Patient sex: M
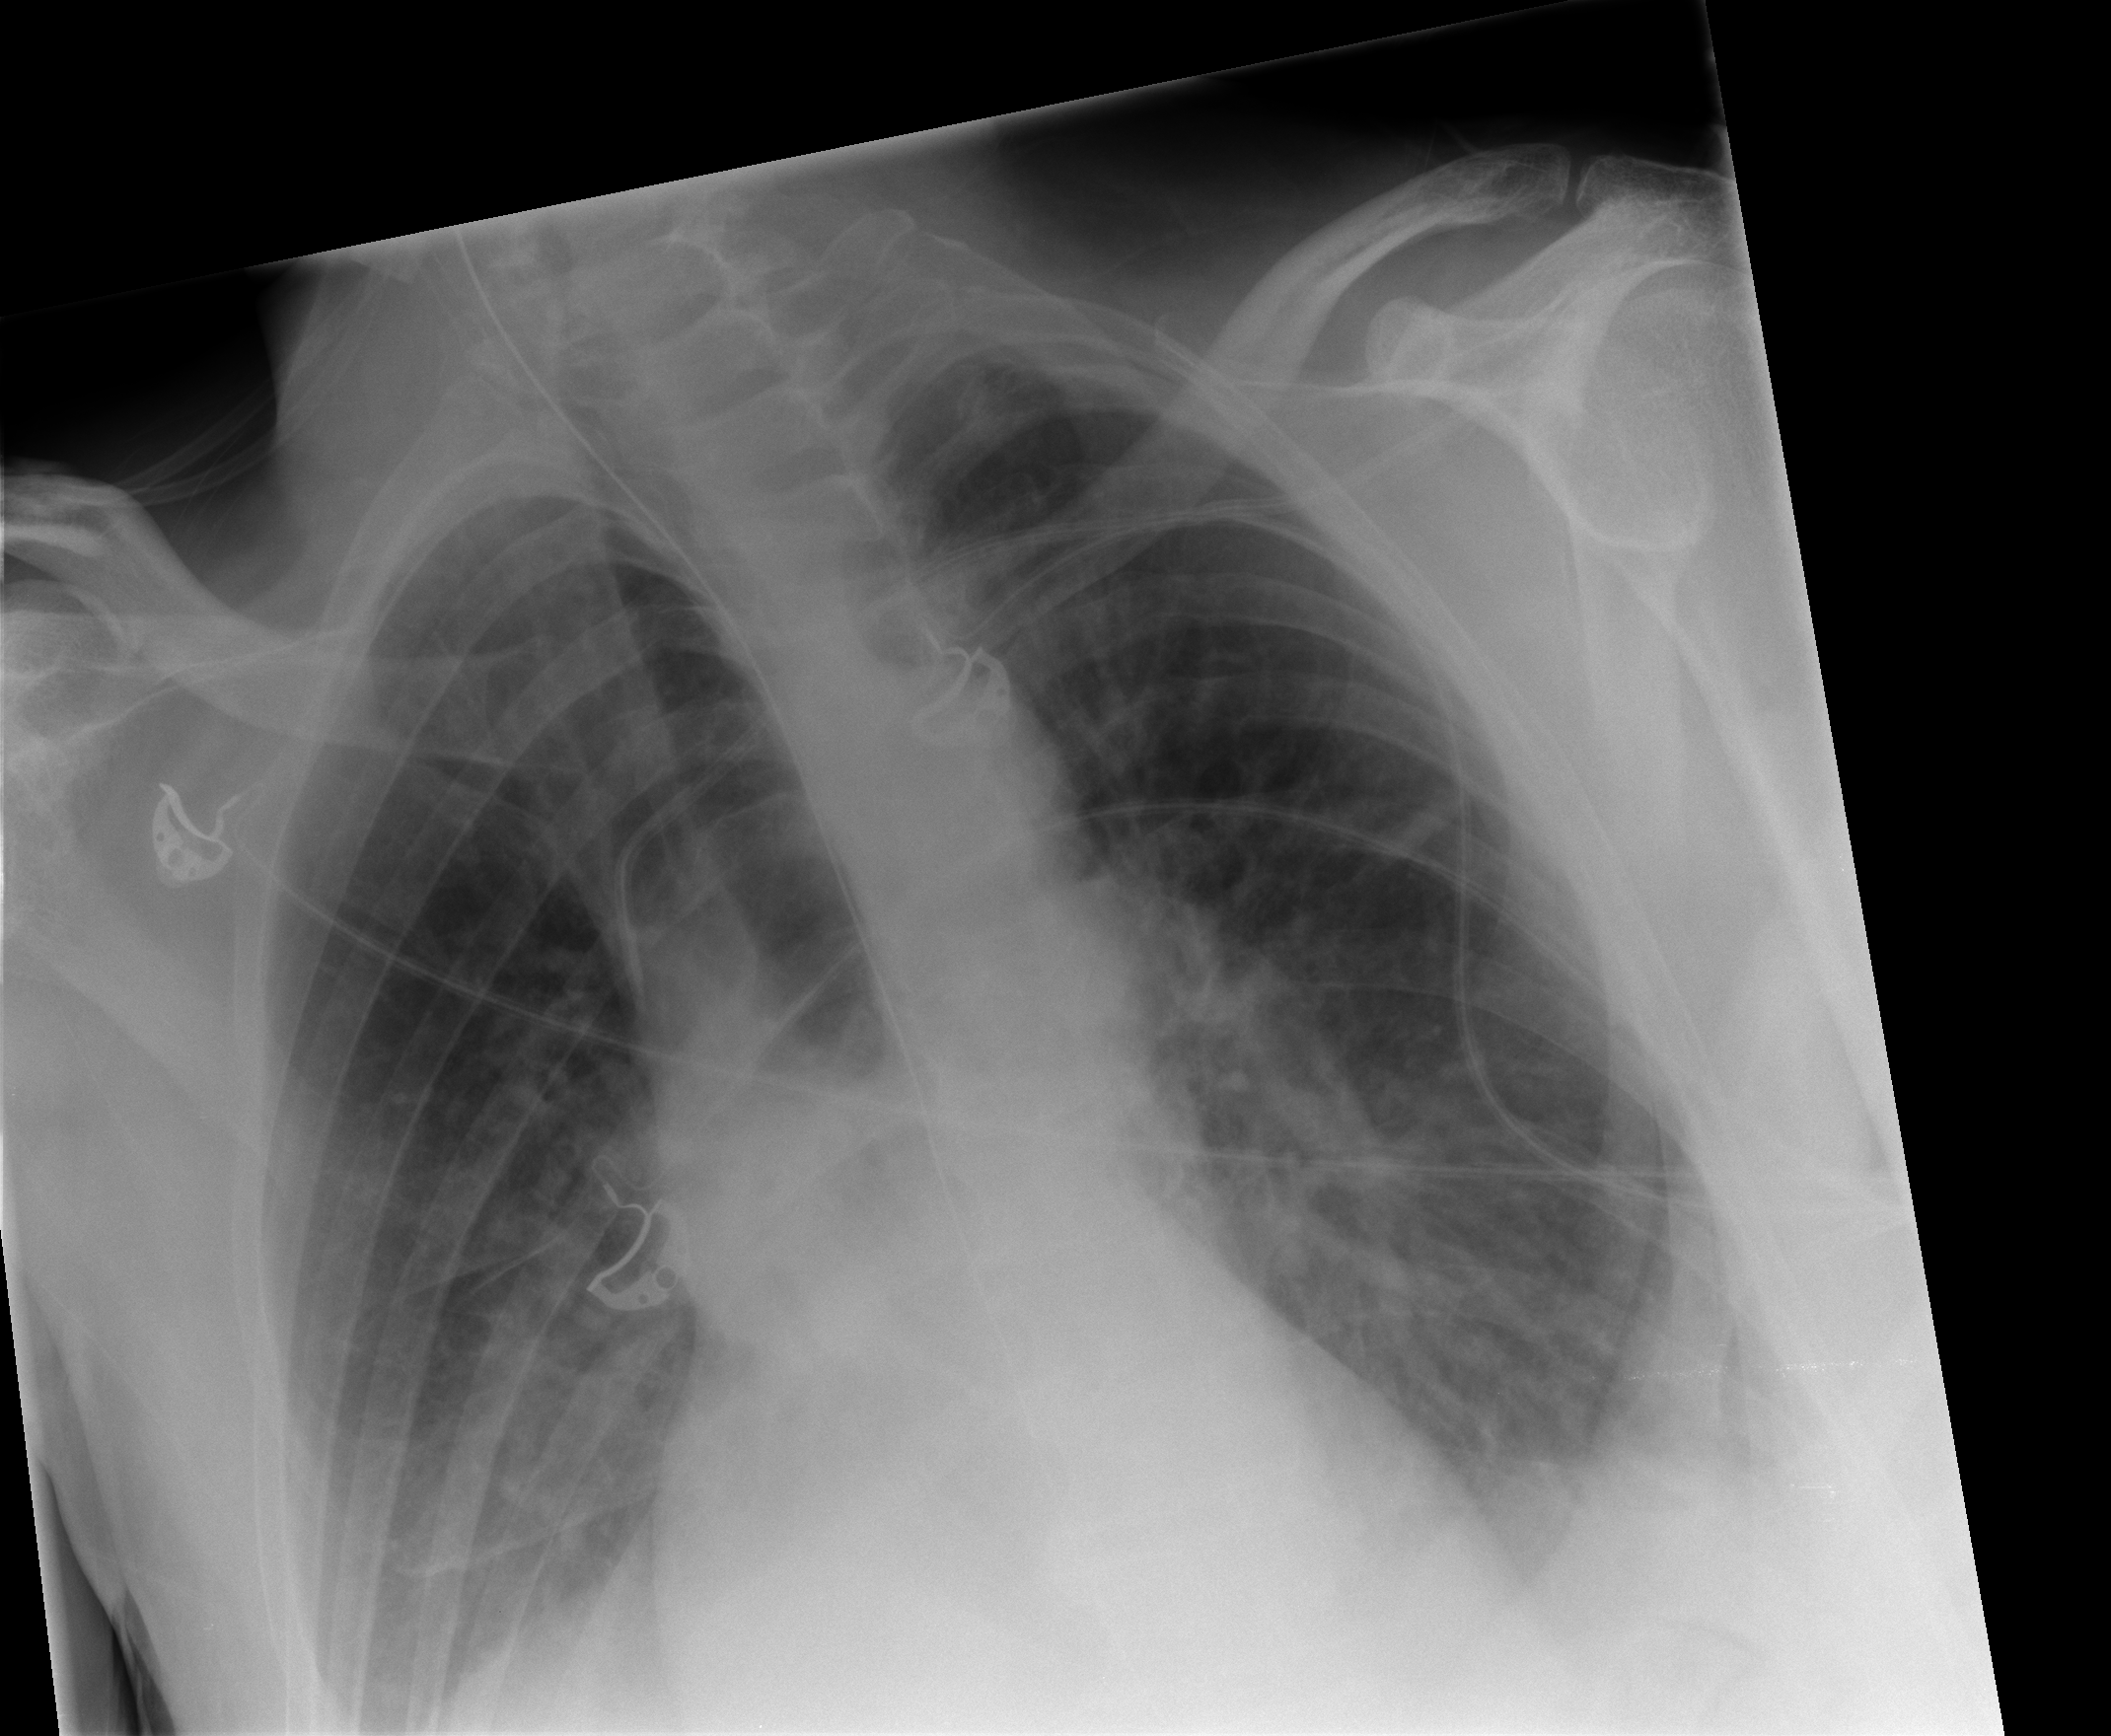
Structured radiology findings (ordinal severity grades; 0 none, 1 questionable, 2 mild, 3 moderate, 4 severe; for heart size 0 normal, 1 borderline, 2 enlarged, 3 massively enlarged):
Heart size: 0
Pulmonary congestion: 0
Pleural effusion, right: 0
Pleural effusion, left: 1
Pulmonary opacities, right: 0
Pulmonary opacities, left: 2
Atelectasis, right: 1
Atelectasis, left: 0